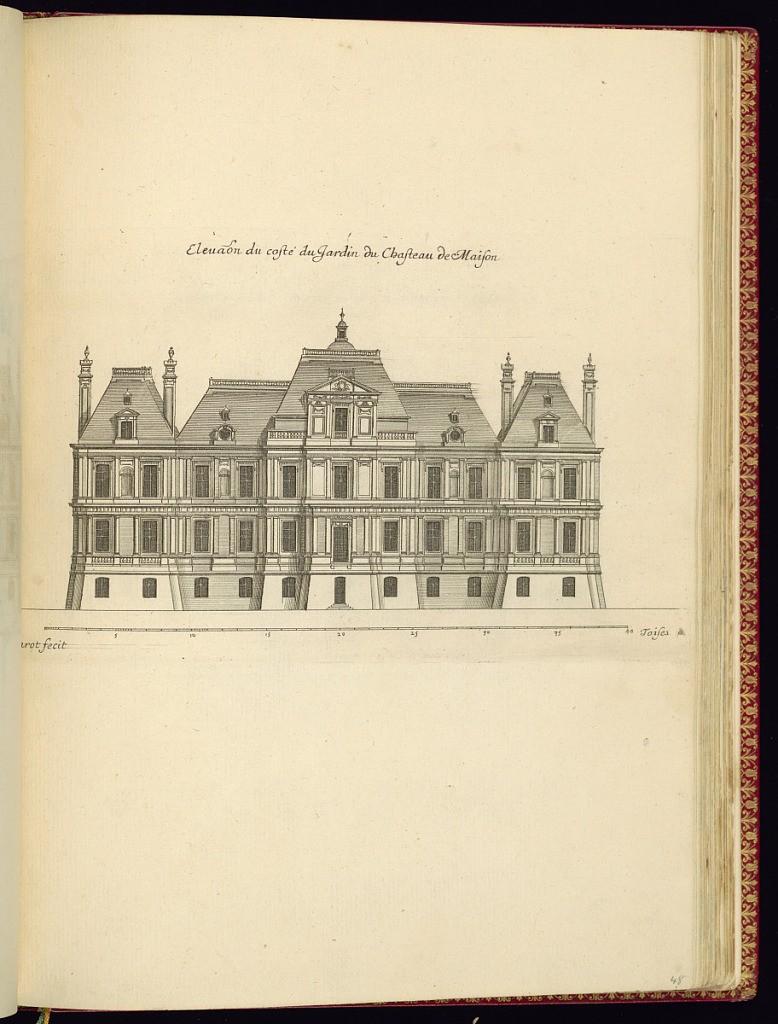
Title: Elevaon du costé du Jardin du Chasteau de Maison
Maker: Jean Marot, French, 1619 - 1679
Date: ca.1635–ca.1660
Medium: Etching on laid paper
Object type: Print
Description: An architectural elevation of the exterior façade of the Castle of Maison featuring windows, pilasters, finials, pediment, cartouches, and balustrades, with a scale below. The plate is titled and signed.